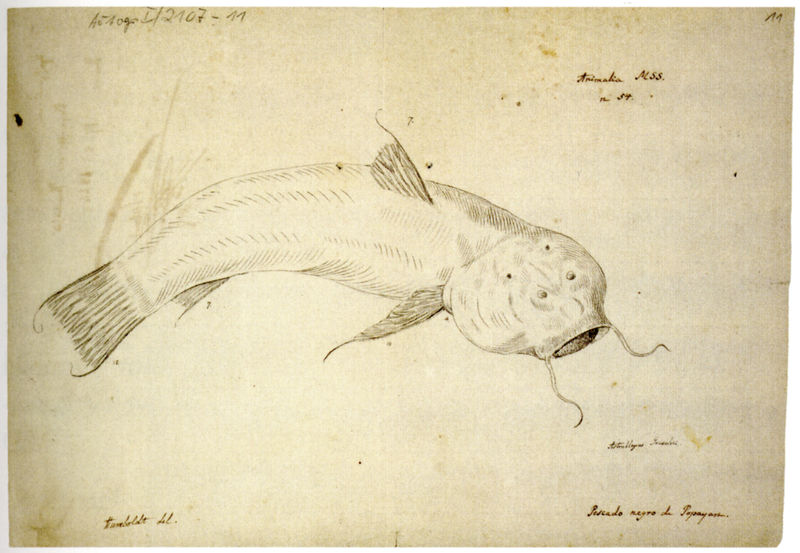
Titel: Welsähnlicher Fisch mit Barteln
Künstler: Aimé Bonpland
Standort: Berlin
Institution: Staatsbibliothek Preußischer Kulturbesitz
Schlagwörter: kopf, meer, braun, grau, mund, schwarz, skizze, weiss, zeichnung, beige, bart, augen, porträt, signatur, blatt, schuppen, schwanz, spanien, schrift, papier, studie, grafik, zahlen, ziffern, name, spanisch, druck, schraffur, radierung, stich, text, beschriftung, schraffiert, bleistift, nasenlöcher, fisch, maul, kupferstich, komisch, beschreibung, rumpf, flossen, flosse, kiemen, wissenschaft, schwanzflosse, wels, stick, schwarz/weiss, naturstudie, silberstift, barten, fischkopf, barsch, s/w, rückenflosse, negro, mau, schwanzflsse, 11, barteln, 2107-11, stör, pescado, schwarzfisch